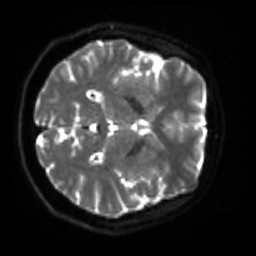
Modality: sbref
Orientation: axial
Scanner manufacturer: siemens
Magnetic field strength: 3 T
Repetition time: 4 s
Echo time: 0.0594 s